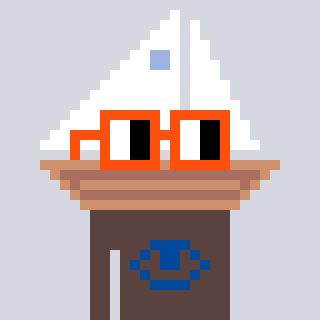
a pixel art character with square orange glasses, a sailboat-shaped head and a darkbrown-colored body on a cool background